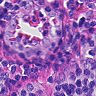
Metastatic tissue present: no